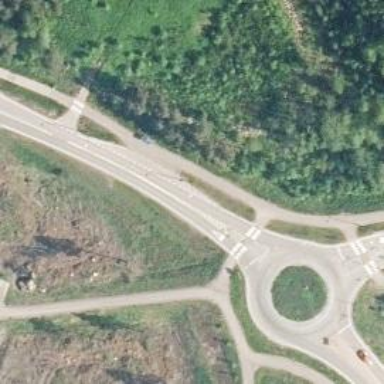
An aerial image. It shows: Asphalt cycleway.